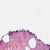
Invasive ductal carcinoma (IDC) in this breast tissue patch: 0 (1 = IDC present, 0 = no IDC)